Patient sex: M
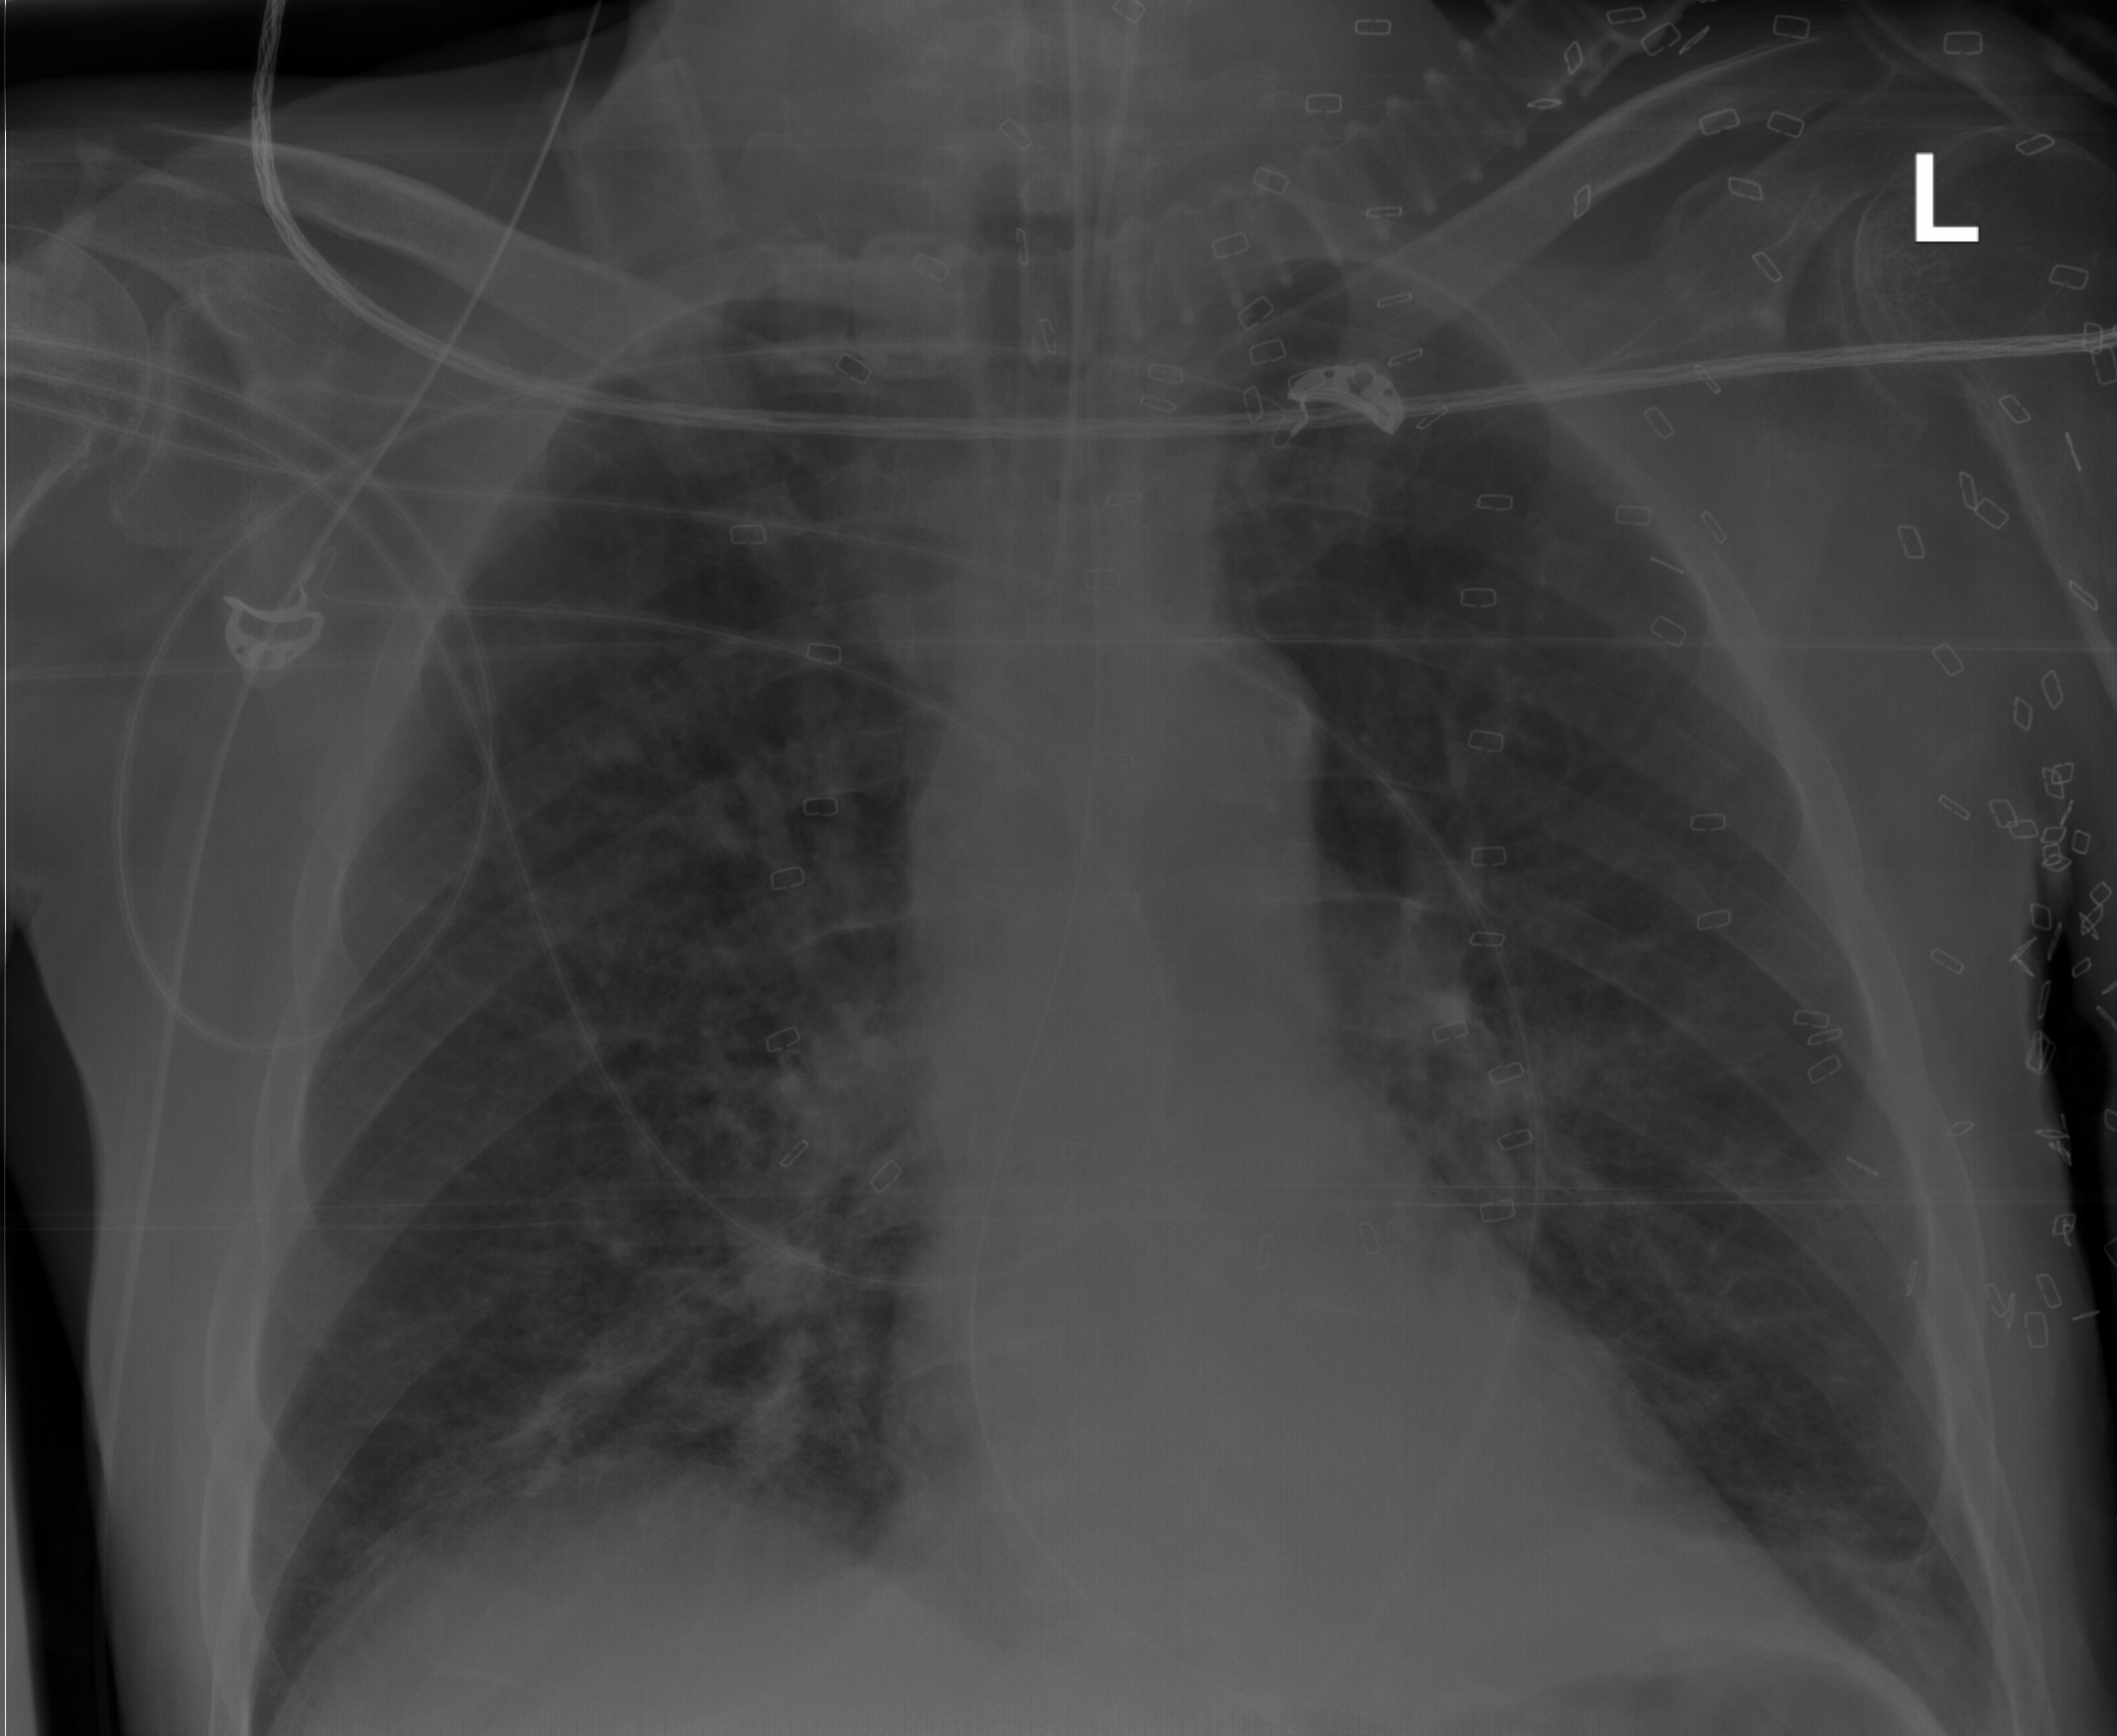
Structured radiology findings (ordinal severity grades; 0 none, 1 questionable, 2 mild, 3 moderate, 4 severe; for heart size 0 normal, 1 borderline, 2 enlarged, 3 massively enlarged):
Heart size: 0
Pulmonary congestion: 0
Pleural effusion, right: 0
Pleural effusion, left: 2
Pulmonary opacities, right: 2
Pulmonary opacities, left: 2
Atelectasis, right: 2
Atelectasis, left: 2